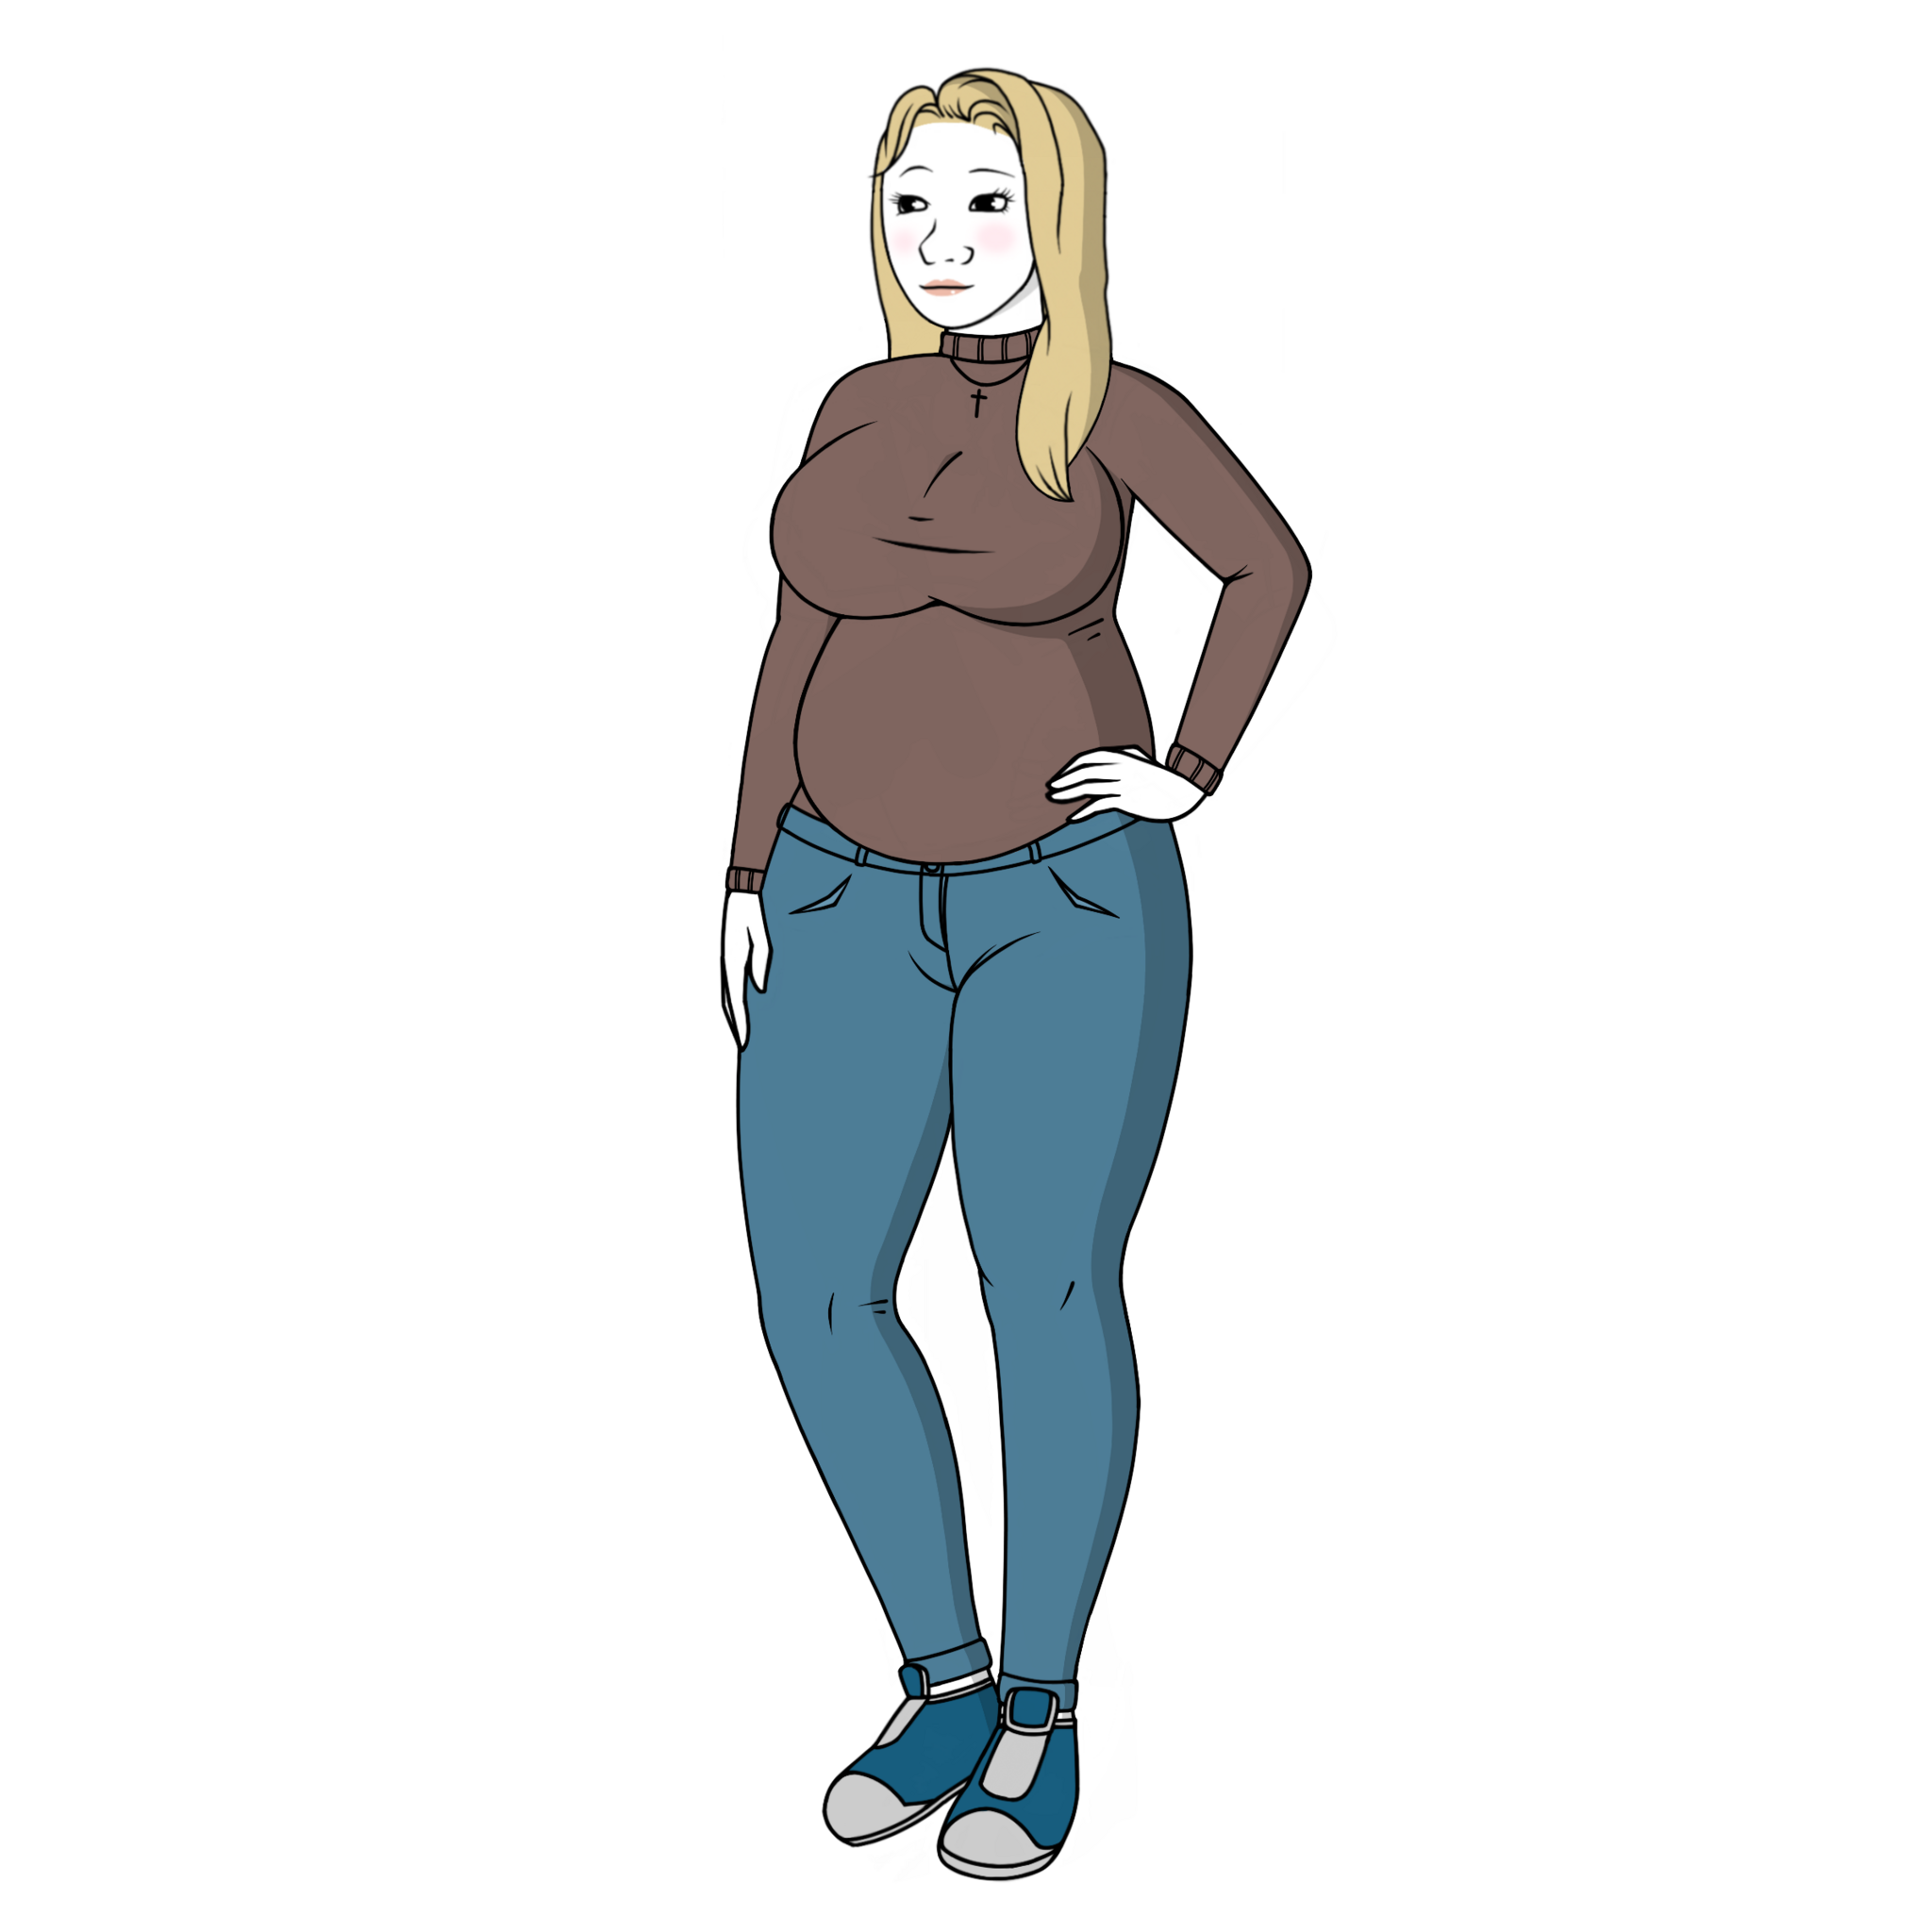
Label: 5_Trad_Wife